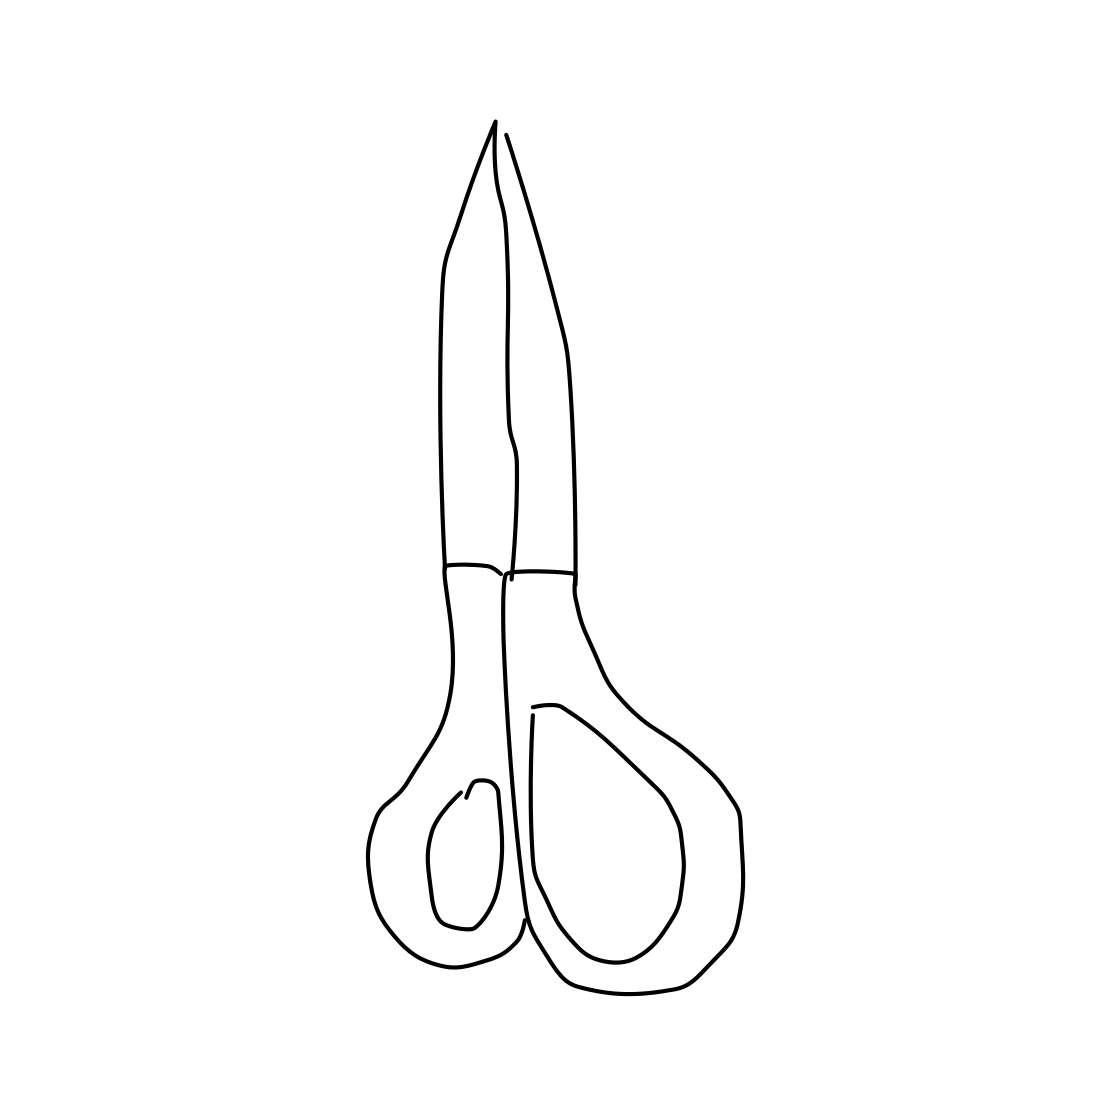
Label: scissors